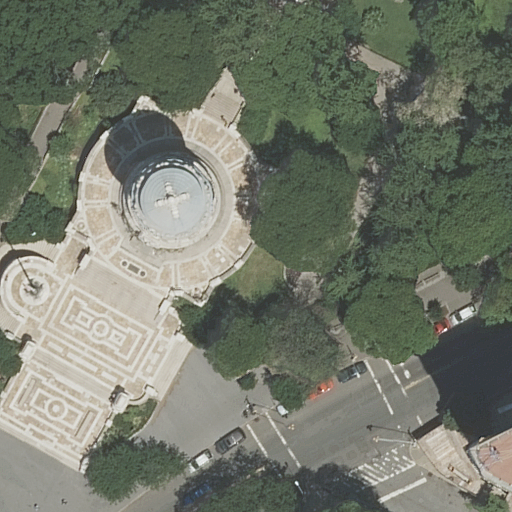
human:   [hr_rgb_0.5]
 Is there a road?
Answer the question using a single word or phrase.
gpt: yes

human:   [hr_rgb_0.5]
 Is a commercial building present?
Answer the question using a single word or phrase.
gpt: no

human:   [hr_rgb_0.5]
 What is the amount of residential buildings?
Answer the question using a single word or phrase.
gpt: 2

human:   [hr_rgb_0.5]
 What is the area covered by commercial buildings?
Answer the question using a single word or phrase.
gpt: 0m2

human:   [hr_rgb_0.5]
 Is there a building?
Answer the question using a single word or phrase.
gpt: yes

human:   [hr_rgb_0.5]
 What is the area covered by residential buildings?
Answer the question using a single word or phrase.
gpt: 1337m2

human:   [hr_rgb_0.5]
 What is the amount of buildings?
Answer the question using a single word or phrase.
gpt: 2

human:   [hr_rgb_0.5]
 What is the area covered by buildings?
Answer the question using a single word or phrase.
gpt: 1337m2

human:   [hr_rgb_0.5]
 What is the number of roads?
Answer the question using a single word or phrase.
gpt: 3

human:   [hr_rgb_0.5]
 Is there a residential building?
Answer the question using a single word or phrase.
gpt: yes

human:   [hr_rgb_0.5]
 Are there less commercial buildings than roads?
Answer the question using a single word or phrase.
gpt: yes

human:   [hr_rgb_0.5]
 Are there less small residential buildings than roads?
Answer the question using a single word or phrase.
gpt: yes

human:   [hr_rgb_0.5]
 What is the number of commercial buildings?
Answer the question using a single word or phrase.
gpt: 0

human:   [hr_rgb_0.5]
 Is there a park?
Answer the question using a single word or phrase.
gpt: yes

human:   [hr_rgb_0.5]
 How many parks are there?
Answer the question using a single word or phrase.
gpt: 1

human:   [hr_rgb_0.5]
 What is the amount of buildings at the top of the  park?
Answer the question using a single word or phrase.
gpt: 0

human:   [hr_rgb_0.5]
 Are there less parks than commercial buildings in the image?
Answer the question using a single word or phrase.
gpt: no

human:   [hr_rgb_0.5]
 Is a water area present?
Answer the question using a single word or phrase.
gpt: no

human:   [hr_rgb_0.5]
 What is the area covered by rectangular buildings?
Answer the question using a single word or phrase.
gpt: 239m2

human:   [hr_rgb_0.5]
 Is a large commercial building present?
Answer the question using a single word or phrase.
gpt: no

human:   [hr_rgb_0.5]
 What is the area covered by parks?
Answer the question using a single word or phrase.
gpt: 3958m2

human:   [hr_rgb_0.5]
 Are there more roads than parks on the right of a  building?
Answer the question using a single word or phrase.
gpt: yes

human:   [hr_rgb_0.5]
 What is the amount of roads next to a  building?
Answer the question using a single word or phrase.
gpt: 3

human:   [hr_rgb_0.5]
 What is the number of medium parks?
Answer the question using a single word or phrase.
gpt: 0

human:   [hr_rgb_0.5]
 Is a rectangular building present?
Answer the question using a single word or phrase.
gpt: yes

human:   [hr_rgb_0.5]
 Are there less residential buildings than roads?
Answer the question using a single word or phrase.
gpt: yes

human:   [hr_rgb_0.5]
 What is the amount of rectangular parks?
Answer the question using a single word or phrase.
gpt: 1

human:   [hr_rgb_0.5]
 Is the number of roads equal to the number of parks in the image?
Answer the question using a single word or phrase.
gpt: no

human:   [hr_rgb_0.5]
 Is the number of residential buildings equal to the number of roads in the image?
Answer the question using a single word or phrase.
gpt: no

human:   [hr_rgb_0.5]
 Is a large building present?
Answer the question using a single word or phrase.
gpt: yes

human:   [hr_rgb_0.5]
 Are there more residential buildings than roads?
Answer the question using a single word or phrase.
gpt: no

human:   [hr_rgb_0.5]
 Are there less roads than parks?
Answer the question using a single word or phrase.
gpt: no

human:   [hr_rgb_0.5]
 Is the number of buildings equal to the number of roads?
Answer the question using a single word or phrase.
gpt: no

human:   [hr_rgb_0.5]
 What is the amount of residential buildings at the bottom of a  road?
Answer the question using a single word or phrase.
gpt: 2

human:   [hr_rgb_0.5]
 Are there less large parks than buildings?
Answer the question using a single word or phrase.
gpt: yes

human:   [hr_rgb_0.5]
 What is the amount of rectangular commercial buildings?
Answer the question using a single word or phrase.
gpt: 0

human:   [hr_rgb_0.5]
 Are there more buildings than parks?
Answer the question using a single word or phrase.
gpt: yes

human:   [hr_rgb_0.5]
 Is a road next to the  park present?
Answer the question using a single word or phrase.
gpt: yes

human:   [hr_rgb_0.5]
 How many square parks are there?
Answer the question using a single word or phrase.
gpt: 0

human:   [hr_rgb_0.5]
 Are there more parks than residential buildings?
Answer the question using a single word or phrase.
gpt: no

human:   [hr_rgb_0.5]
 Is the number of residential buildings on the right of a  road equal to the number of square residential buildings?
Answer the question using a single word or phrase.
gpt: no

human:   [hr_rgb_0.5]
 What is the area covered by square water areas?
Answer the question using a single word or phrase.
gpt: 0m2

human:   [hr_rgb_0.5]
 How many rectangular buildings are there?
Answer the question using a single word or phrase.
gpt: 1

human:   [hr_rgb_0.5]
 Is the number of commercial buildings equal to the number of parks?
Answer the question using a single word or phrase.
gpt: no

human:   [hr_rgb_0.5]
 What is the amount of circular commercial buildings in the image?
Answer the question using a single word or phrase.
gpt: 0

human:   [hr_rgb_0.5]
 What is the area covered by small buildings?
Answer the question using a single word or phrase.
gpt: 0m2

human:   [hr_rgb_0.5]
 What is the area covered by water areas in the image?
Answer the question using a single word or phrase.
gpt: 0m2

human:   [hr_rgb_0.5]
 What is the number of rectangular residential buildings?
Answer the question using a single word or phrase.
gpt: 1

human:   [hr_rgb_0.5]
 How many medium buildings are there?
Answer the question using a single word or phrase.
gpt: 1

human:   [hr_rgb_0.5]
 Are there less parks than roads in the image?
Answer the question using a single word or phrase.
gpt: yes

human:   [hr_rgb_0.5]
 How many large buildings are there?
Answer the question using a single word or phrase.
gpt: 1

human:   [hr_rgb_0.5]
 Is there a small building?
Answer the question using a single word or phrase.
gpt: no

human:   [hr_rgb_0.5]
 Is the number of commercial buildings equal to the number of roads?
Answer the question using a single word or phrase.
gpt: no

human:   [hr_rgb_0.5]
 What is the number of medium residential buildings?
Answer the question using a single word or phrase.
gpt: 1

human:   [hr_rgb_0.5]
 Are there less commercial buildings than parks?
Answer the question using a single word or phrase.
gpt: yes

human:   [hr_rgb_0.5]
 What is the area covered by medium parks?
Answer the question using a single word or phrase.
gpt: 0m2

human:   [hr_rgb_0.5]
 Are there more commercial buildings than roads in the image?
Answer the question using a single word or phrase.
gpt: no

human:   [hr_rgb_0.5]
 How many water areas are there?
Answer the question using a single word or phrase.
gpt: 0

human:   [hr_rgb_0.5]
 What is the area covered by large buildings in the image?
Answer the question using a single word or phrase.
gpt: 1098m2

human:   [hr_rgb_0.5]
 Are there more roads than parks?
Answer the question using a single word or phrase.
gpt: yes

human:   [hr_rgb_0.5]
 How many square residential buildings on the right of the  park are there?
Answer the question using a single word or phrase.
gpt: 0

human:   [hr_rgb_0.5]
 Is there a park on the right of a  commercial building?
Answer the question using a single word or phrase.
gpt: no

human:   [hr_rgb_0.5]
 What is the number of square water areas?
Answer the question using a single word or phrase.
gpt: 0

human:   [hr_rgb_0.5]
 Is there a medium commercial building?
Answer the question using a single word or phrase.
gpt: no